Question: I have the following two files (those are language files from a ruby on rails project):
'''
en:
calendar:
check:
invalid_date: 'Date is invalid'
wrong_input_format: "The date should have following format<br/>%{format}"
globals:
yestext: "Yes"
notext: "No"
'''
Second File:
'''
de:
calendar:
check:
invalid_date: 'Datum ist ungultig'
wrong_input_format: "Das Datum muss das folgende Format haben <br/>%{format}"
globals:
yestext: "Ja"
notext: "Nein"
'''
I need a simple WinForms-Application that shows me the file for editing and saving in a Spreedsheet:

What is the best way to realize this?
I am a newbie.
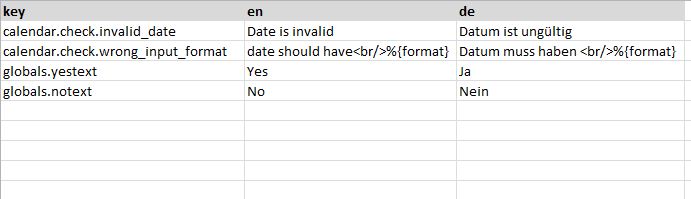
Answer: What I would do is probably:
Build a reader class for the files that is reusable for any number of files (languages) and save it in a 'Dictionary<String,<Dictionary<String,String>>'
where it would hold the values: 'Dictionary<Language,<Dictionary<Key,Value>>'
Now walk the outer and inner dictionaries and add the items to a table to show. Find the key in first column, if found add to the column you are currently handling. If not found add a new row at the end.
To save changes I would again write a class that takes care of a single file and save all keys that have a value.
I see there are ' and " used. If that is essential save the type. In that case I would not use String for the value, but create a simple class with the value and String sign.
HINT: This would be much easier using a tree for editing the entries.
In that case you don't have to translate the noded design of the original file and visa versa:
Sample: <URL> but there are many out there.